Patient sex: F
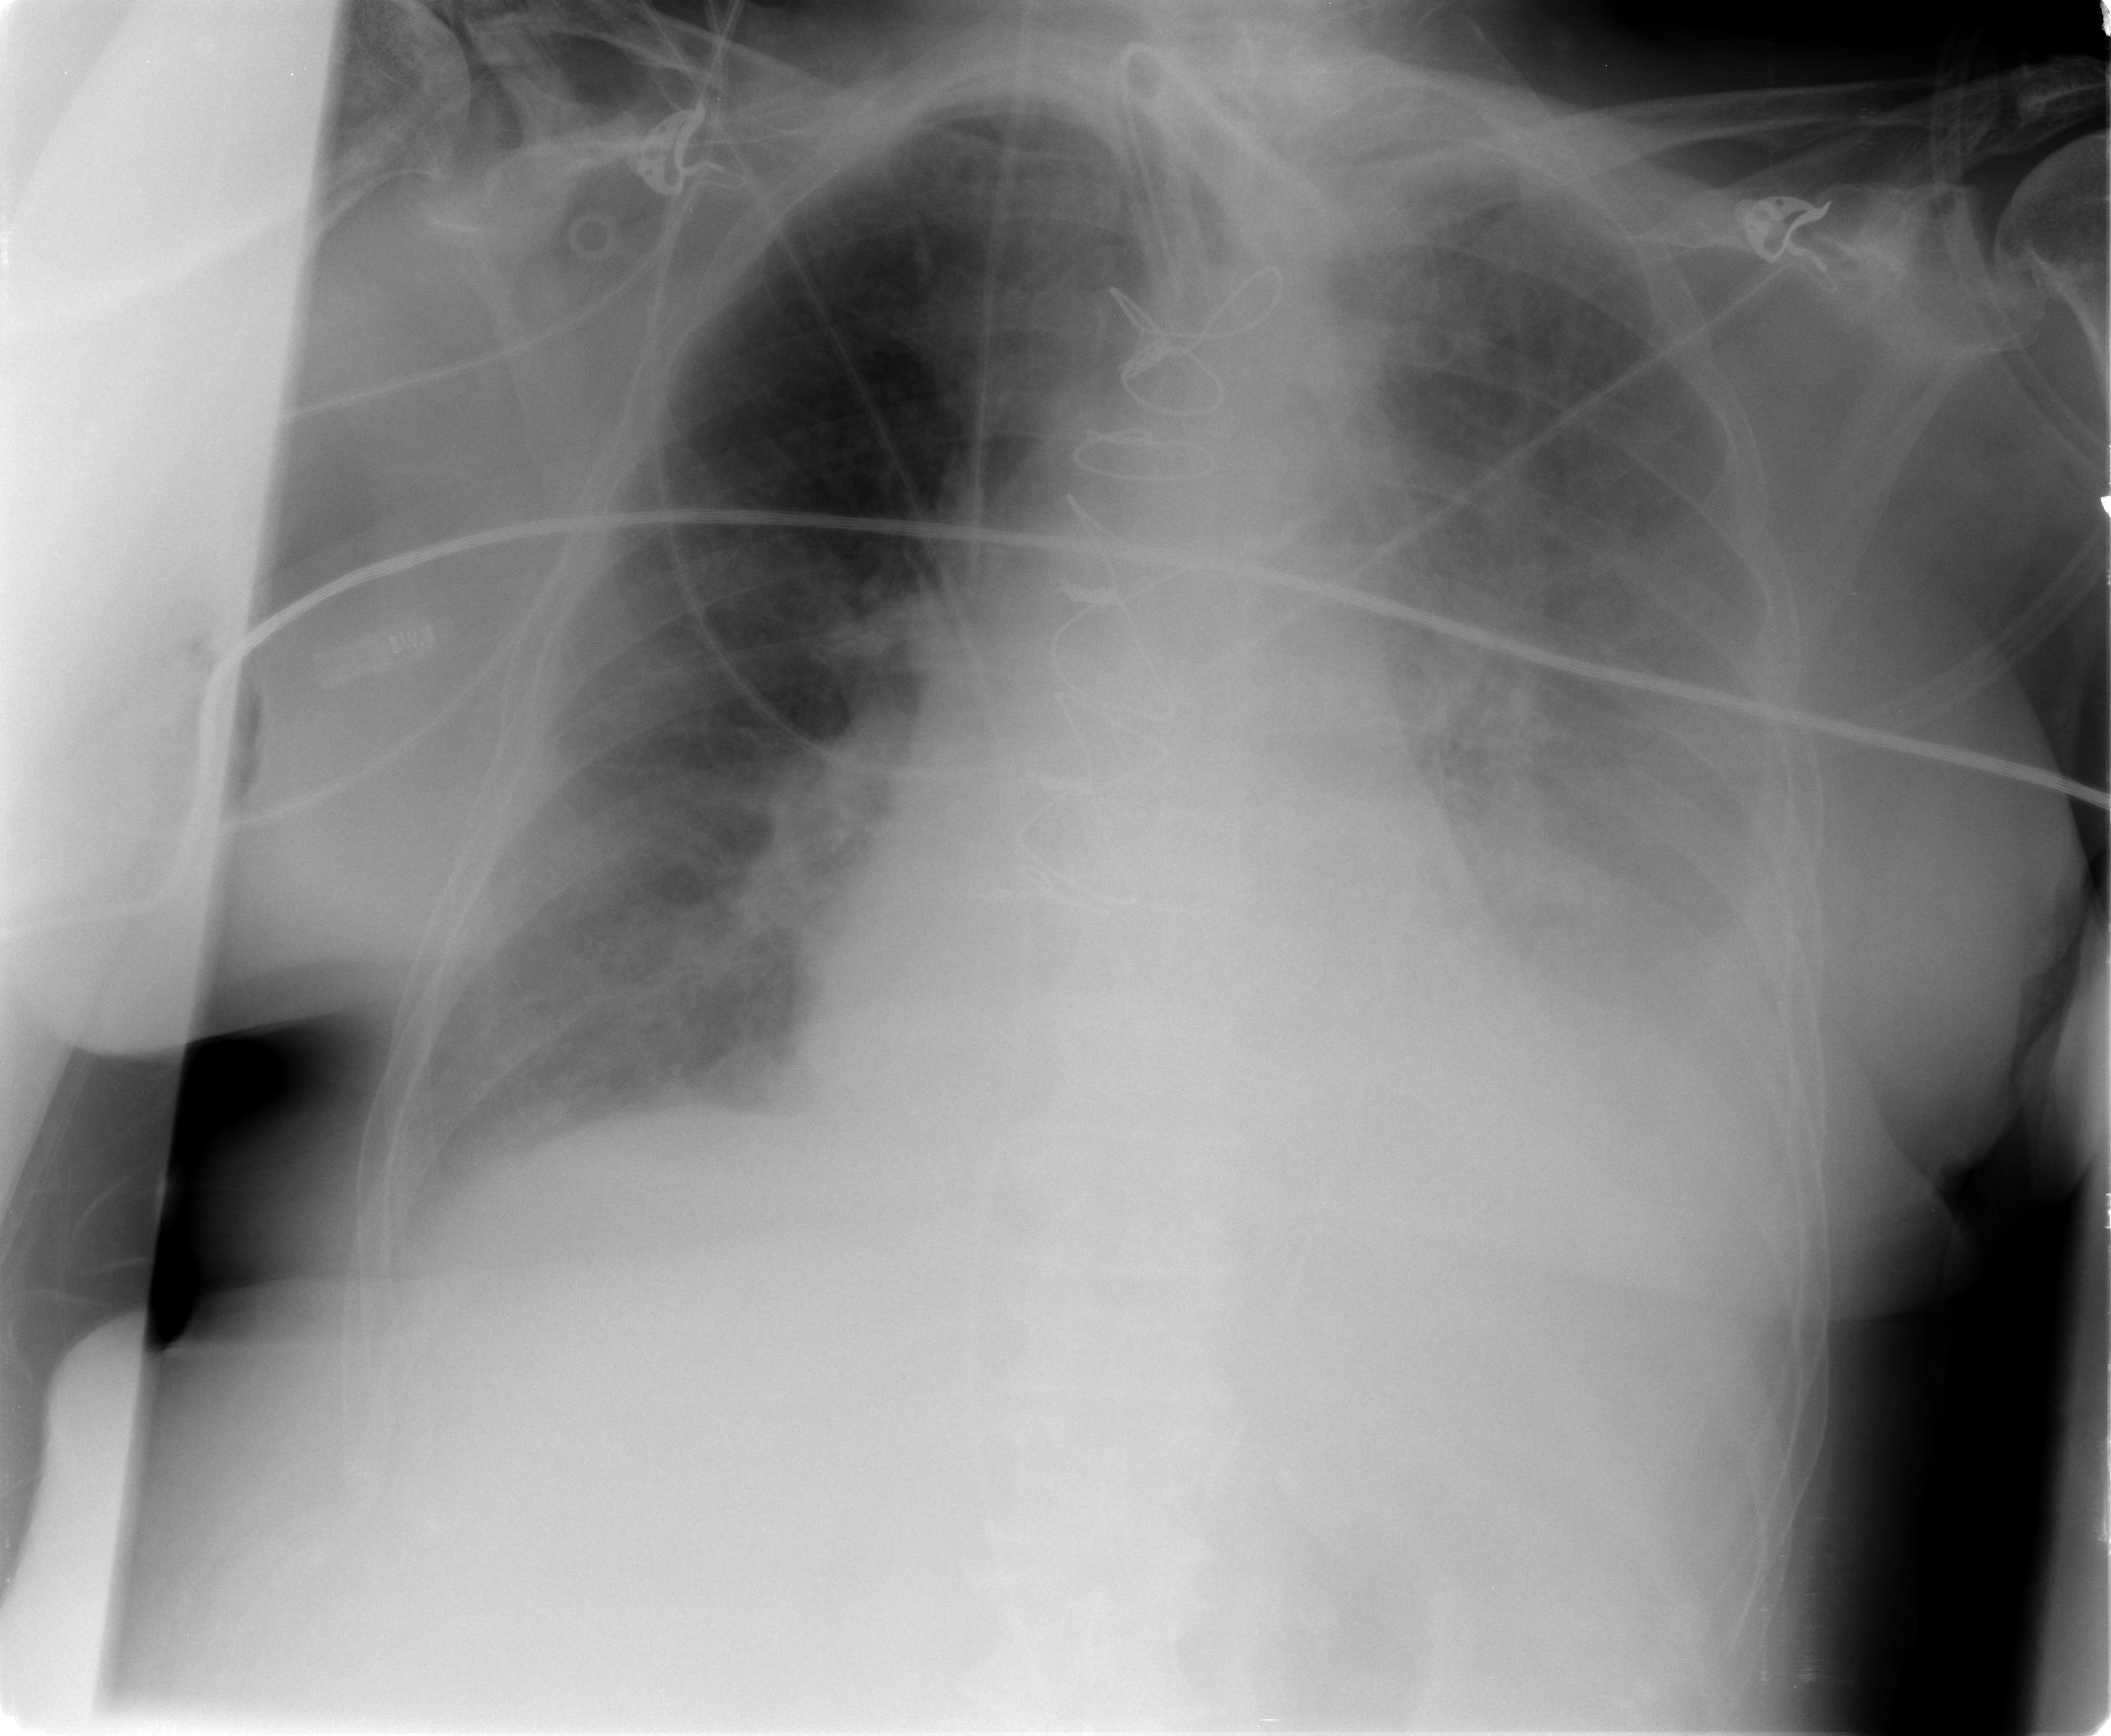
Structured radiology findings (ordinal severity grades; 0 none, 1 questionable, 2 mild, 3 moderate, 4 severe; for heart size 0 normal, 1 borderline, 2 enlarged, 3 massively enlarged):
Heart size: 2
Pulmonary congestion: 2
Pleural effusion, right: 2
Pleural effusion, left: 3
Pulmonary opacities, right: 0
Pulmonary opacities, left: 0
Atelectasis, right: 2
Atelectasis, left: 3